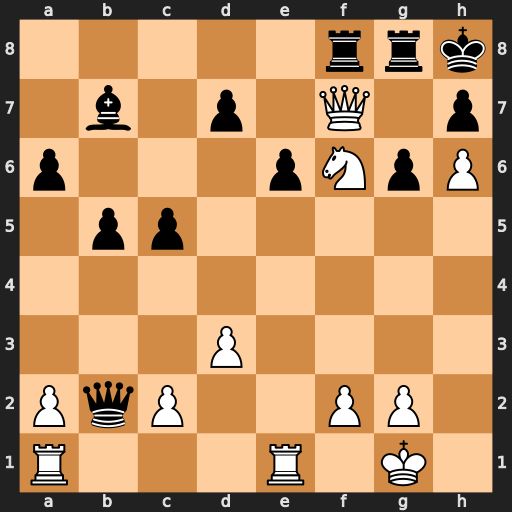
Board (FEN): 5rrk/1b1p1Q1p/p3pNpP/1pp5/8/3P4/PqP2PP1/R3R1K1
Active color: w
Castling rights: -
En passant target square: -
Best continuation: Qxh7#